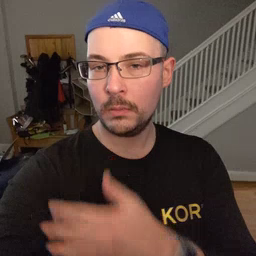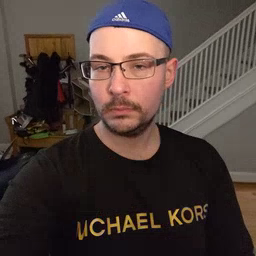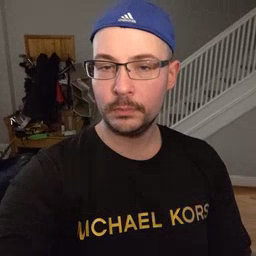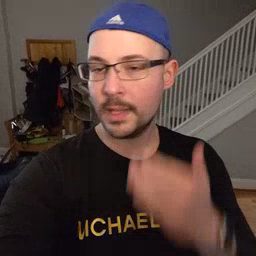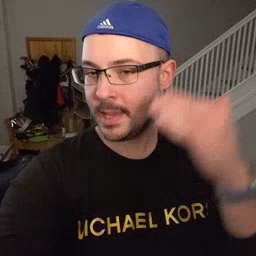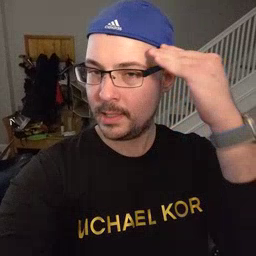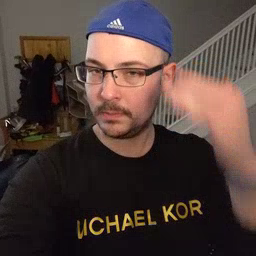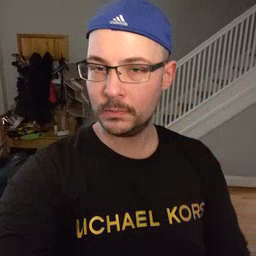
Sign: head